Interaction volume radius: 5 \u00c5
Interaction volume height: 25 \u00c5
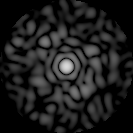
Disorder parameter: 0.8131